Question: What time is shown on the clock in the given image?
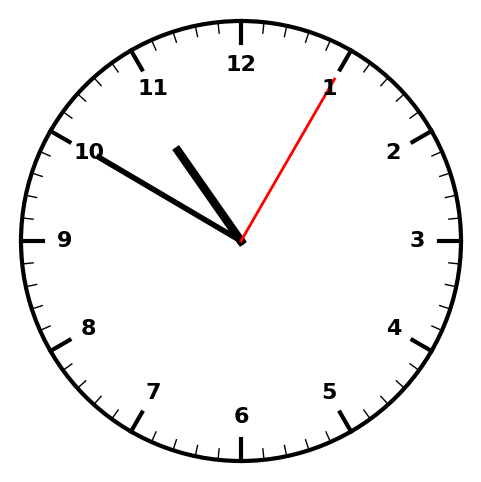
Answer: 10:50:05